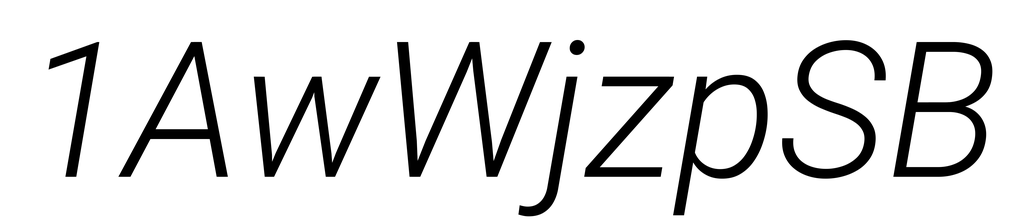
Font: Roboto-Italic_Light_Italic